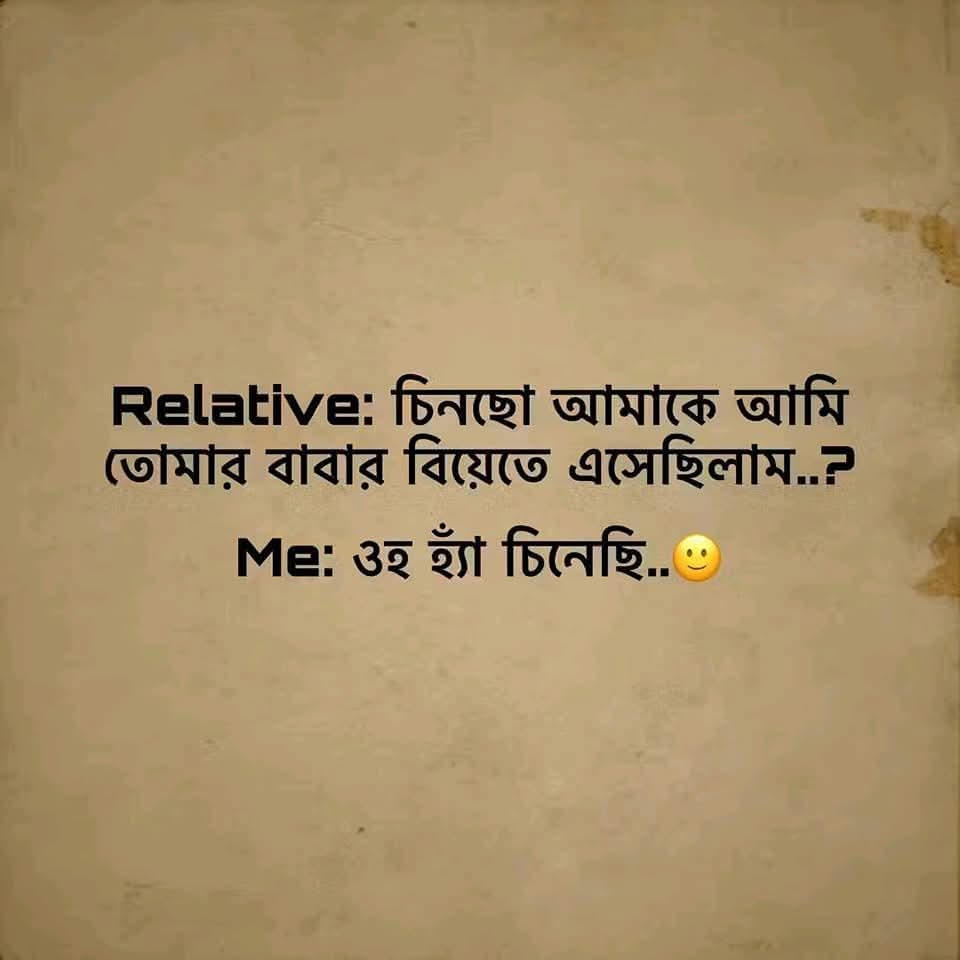
Text: Relative: চিনছো আমাকে আমি তোমার বাবার বিয়েতে এসেছিলাম..?
Me: ওহ হ্যাঁ চিনেছি..
Label: Non Hate